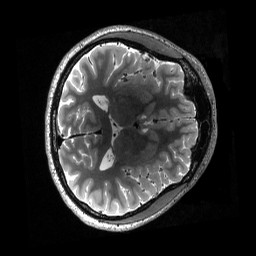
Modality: T2w
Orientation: axial
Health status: healthy
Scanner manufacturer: siemens
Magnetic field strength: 3 T
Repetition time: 3.2 s
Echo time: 0.563 s